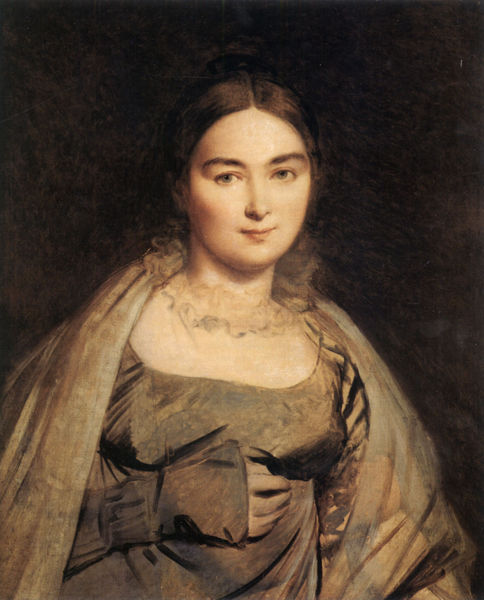
Titel: Madame Jean-Auguste-Dominique Ingres, geborene Madeleine Chapelle
Künstler: Jean-Auguste-Dominque Ingres
Institution: Zürich, Sammlung E.G.Bührle
Schlagwörter: dunkel, gemälde, hand, schatten, umhang, grün, mädchen, ausschnitt, braun, brust, busen, frau, frisur, grau, haar, hintergrund, kleid, licht, mund, nase, schwarz, blick, schal, tuch, beige, augen, falten, gesicht, kragen, ärmel, portrait, porträt, haare, augenbrauen, brünett, frontal, lippen, locken, mittelscheitel, sanft, scheitel, oval, rund, lächeln, wangen, haltung, kette, ernst, überwurf, stola, striche, haat, monoton